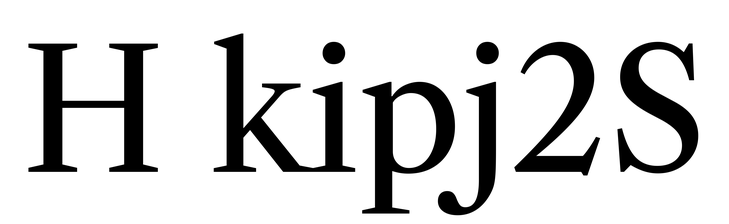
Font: LibreCaslonText_Regular